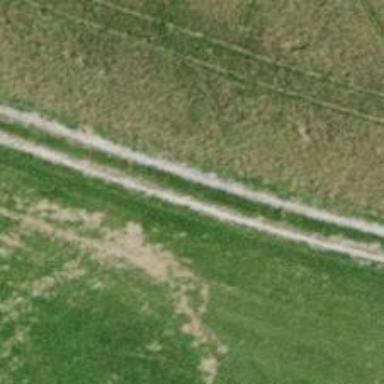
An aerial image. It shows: Track with grade3 tracktype.